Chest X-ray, PA view. Patient: 16 years old, sex M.
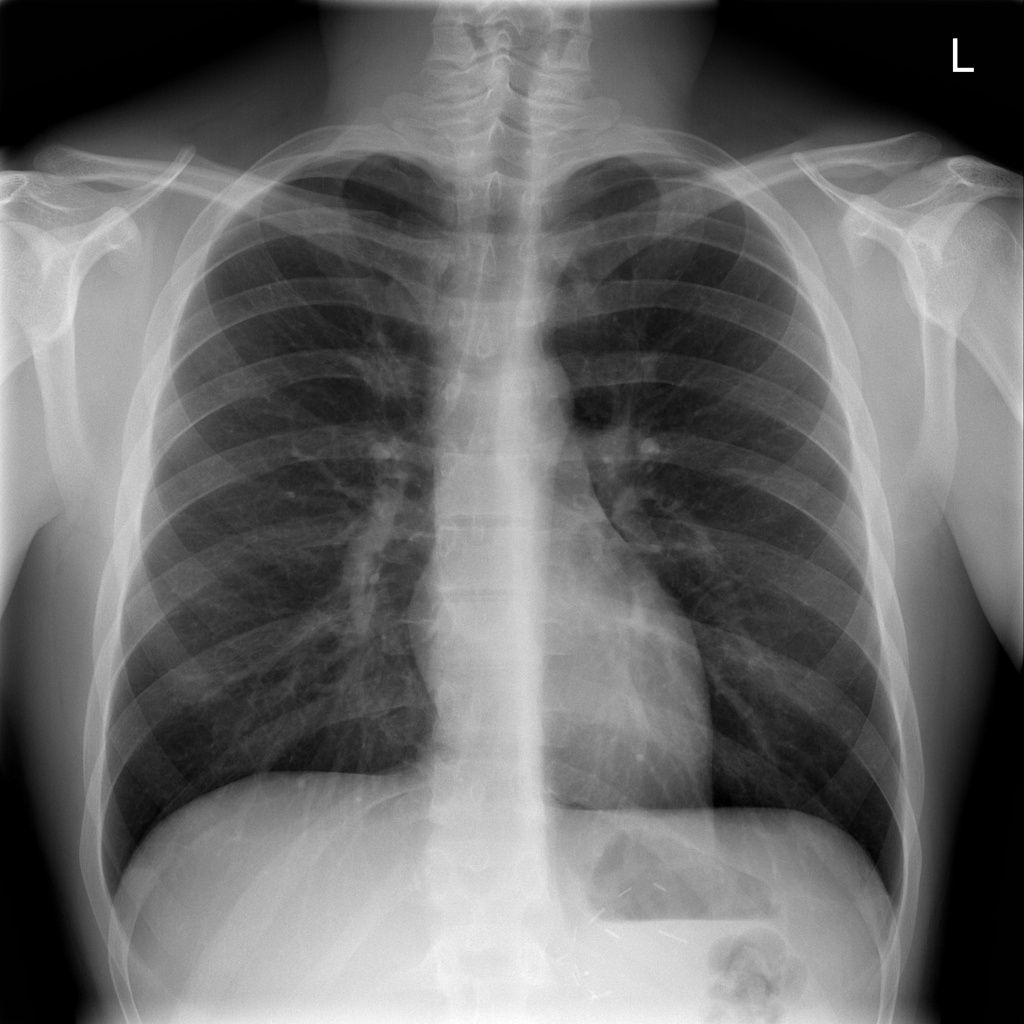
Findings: No Finding